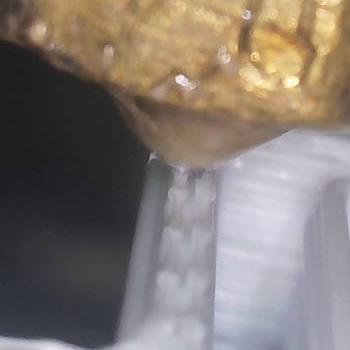
Flow rate: 35%